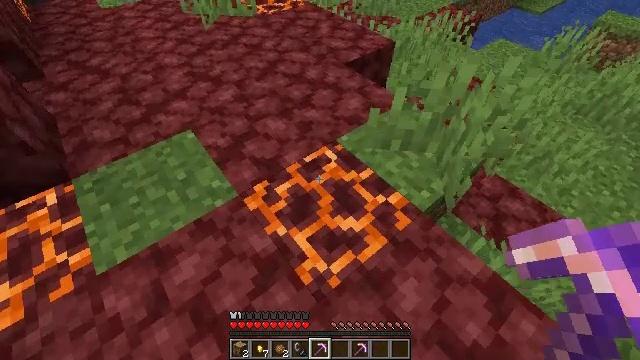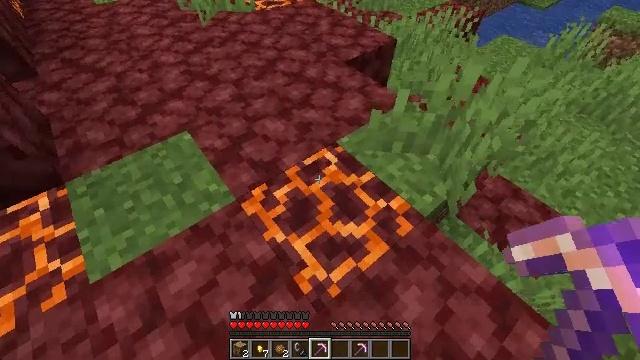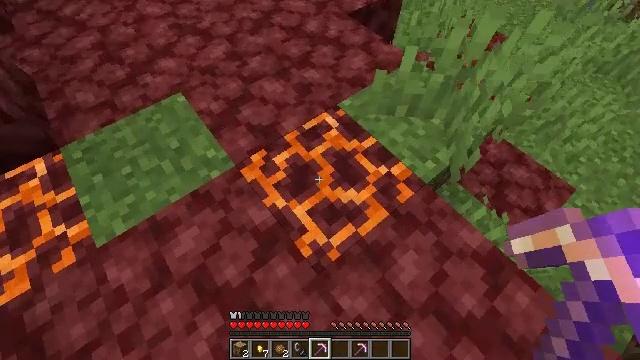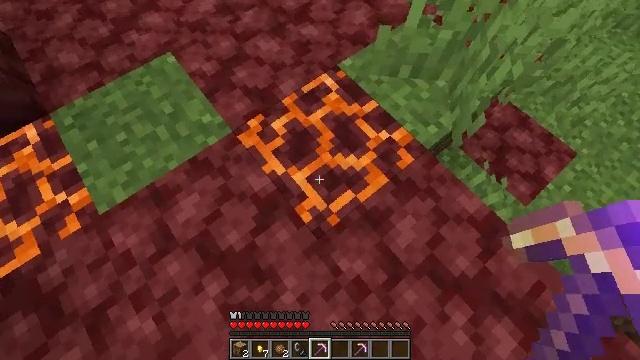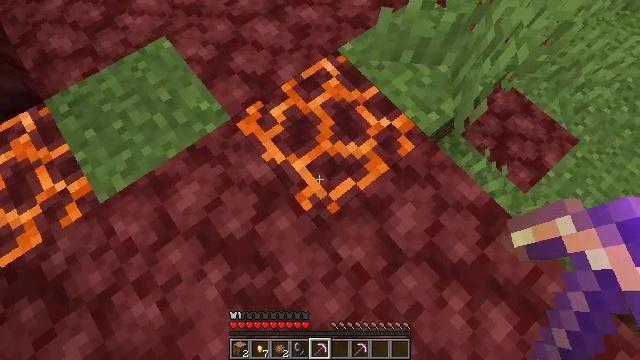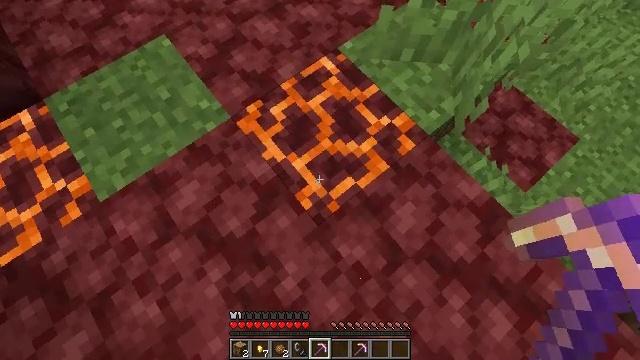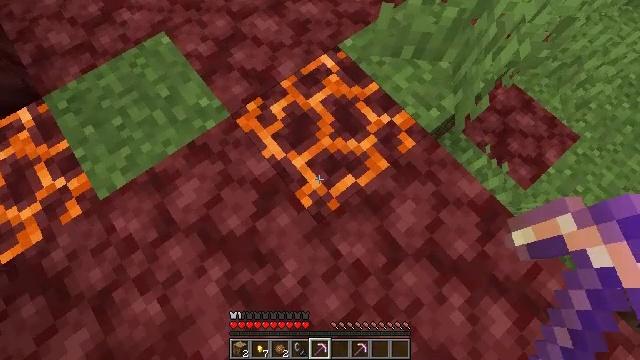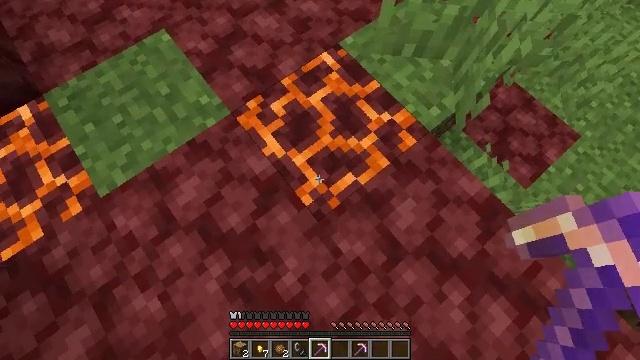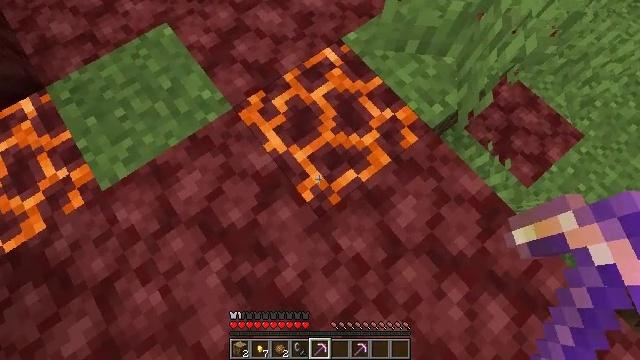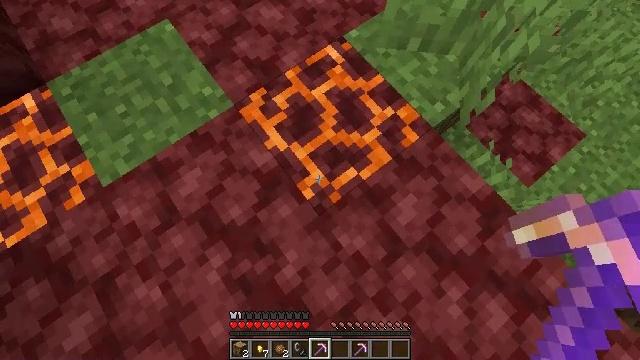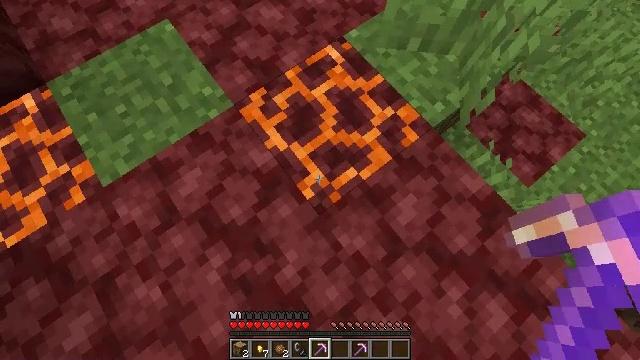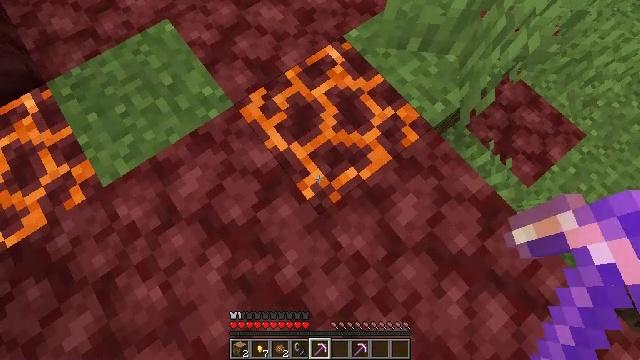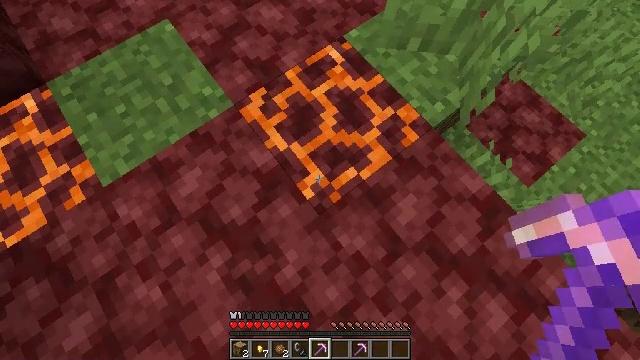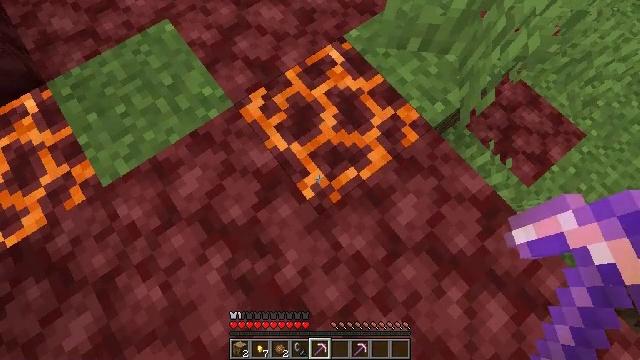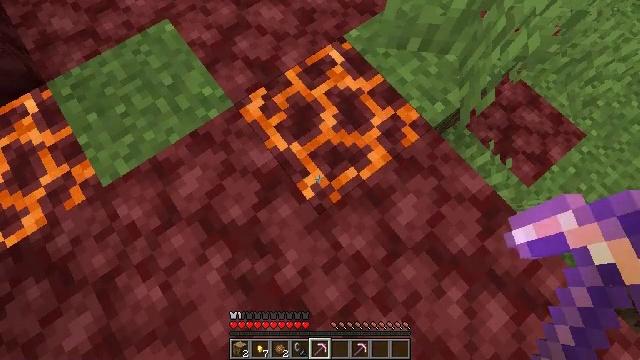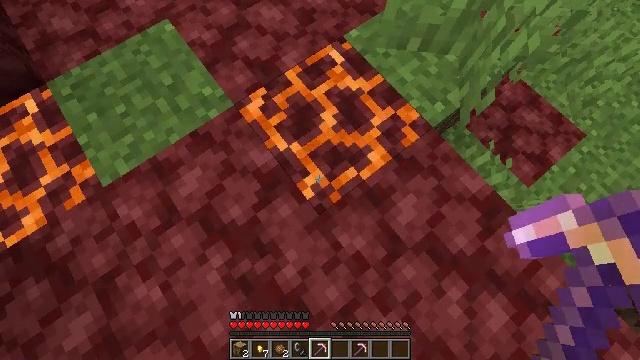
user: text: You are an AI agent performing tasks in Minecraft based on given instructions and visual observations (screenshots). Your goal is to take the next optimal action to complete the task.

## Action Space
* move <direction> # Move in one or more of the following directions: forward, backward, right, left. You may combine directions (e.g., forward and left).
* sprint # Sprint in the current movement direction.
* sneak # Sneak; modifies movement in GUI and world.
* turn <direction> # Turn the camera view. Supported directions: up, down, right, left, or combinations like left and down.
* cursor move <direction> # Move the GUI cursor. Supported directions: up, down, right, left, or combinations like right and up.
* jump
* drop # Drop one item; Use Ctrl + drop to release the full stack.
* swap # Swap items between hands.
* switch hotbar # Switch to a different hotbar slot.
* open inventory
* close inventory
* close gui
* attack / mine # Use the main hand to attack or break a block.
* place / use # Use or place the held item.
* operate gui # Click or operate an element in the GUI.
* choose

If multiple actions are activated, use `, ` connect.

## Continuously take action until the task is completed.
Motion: motion action
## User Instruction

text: Retrieve a magma block for building or traps.
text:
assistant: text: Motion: no_op
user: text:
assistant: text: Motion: turn down
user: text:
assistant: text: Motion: turn down
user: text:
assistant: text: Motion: turn down
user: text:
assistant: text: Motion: no_op
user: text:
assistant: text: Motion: no_op
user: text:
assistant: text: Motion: no_op
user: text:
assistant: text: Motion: no_op
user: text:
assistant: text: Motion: no_op
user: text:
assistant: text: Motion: no_op
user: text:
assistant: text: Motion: no_op
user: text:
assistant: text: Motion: no_op
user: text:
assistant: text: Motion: no_op
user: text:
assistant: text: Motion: no_op
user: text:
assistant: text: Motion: no_op
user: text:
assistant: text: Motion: no_op
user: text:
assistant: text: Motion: attack / mine
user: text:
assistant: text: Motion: attack / mine
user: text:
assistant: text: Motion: attack / mine
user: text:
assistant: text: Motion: attack / mine
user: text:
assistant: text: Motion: attack / mine
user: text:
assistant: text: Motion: attack / mine
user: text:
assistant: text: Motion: attack / mine